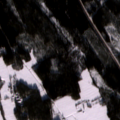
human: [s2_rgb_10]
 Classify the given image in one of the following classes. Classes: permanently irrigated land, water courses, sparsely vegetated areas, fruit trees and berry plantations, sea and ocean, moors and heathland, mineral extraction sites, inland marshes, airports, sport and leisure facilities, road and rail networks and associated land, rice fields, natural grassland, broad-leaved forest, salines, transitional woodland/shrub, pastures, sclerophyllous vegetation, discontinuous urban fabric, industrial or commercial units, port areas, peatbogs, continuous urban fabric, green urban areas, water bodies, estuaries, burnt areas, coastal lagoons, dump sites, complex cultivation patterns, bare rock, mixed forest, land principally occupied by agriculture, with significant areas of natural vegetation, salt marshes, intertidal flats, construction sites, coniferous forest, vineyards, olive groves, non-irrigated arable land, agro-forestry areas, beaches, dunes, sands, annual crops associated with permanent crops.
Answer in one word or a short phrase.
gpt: non-irrigated arable land, land principally occupied by agriculture, with significant areas of natural vegetation, coniferous forest, mixed forest